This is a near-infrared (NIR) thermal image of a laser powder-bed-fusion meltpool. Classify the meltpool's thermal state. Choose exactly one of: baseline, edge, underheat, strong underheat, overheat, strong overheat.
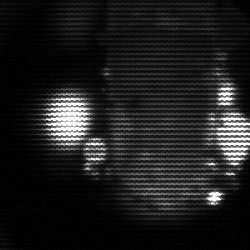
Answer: strong underheat